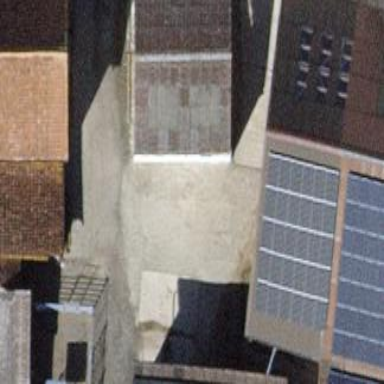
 has rosybrown color. It is agricultural building oriented along the gabled roof."